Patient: sex F, age 35
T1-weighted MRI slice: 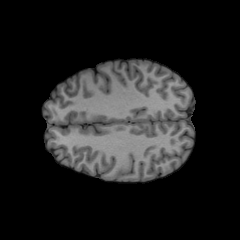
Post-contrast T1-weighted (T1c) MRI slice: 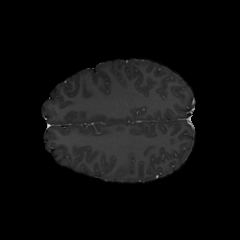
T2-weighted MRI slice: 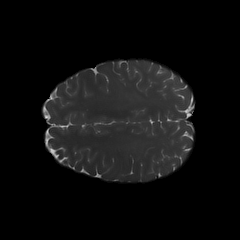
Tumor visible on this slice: no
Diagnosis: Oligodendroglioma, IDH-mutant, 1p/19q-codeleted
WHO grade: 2